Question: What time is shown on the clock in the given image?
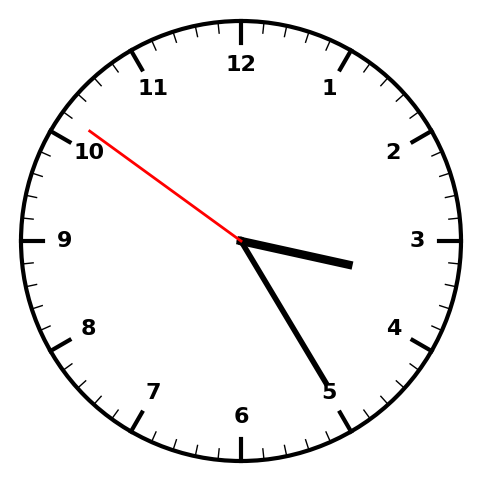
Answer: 03:24:51